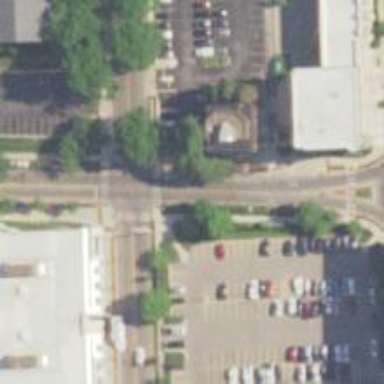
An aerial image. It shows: Footway crossing with uncontrolled zebra markings.